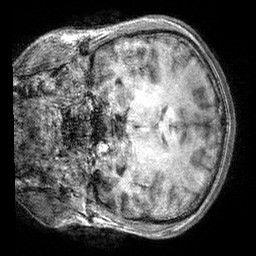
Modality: T1w
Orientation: coronal
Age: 25
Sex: male
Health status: healthy
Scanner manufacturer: siemens
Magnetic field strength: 3 T
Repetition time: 2.3 s
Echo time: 0.00303 s